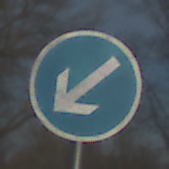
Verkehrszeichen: VorgeschriebeneVorbeifahrtLinks
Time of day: MorningAfternoon
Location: Outdoor (Nature)
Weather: PartlyCloudy
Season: NotSpecified
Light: Natural